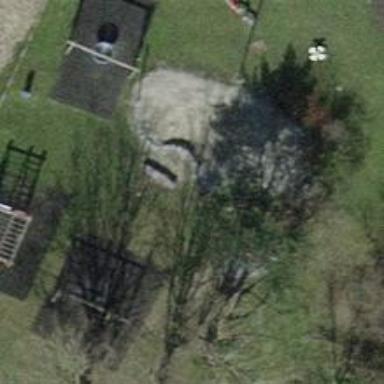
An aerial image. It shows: Playground area for leisure land.